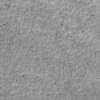
Label: not_dusty